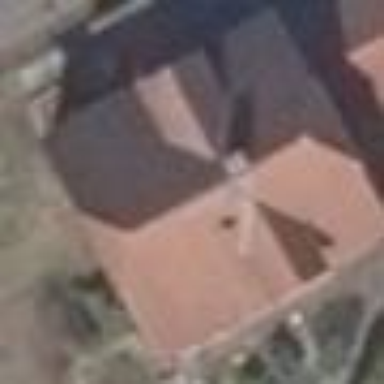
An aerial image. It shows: Building with half-hipped roof.